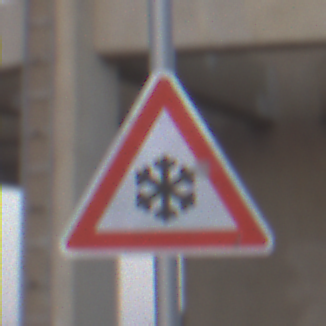
Verkehrszeichen: SchneeOderEisglaette
Umgebung: Outdoor, Suburban
Tageszeit: SunriseSunset
Wetter: Clear
Licht: Natural
Jahreszeit: NotSpecified
Kontrast: LowContrast